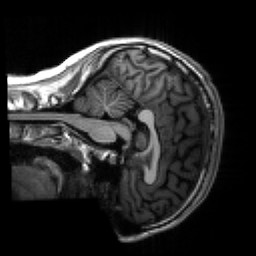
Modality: T1w
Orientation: sagittal
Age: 19
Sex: male
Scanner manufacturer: siemens
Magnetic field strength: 3 T
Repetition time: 2.3 s
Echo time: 0.00266 s